Question: I am using Visual studio 2010 and EntityFramework version 5.0.0.0
I am trying to create a controller for a 'tempSource' table in Oracle 11.2 and getting the following error.

This is the code for the entity.
namespace JMAP.Models
{
'''
public class tempSource
{
public string systemname { get; set; }
public string systemdesc { get; set; }
public string userid { get; set; }
}
public class tempSourceDBContext : DbContext
{
public DbSet<tempSource> tempSources { get; set; }
}
'''
}
add name="tempSourceDBContext"
connectionString="User Id=user_id;Password=pwd;DATASOURCE=(DESCRIPTION = (ADDRESS_LIST = (ADDRESS = (PROTOCOL = TCP)(HOST = hostname)(PORT = portnumber))) (CONNECT_DATA = (SERVICE_NAME = dbname)))"
providerName="System.Data.OracleCLient"
And I have added the above connection string in the web.config file.
Can someone help me with this error.
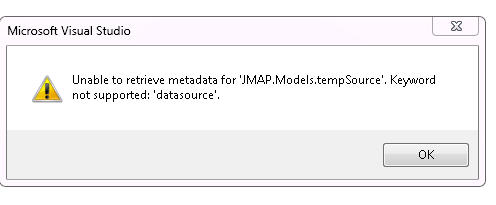
Answer: It was my bad! I was following a wrong approach. I was using the code-first approach whereas I wanted to use Data-first approach,but being new to MVC and C# , I just got confused.
If someone needs help with MVC and is a beginner like me, you can go through the following website for databse design approaches. Pretty useful.
<URL>
Moreover, you can also go through these videos, a bit time consuming, but it gives you an understanding of MVC.
<URL>
Hope it helps!